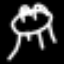
Label: frog